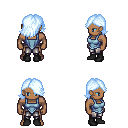
a pixel art fantasy rpg character, male body template, human, dark skin, blue vest, metal pants, white cyan swoop hairstyle, black shoes, four views (front, back, left, right), 2x2 character sprite sheet, small pixel art, hard edges, no anti-aliasing